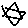
Label: star